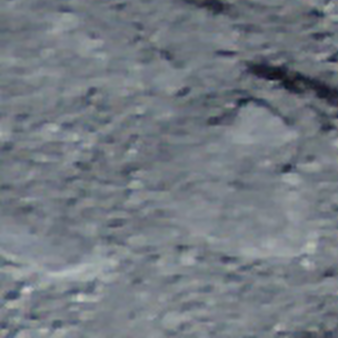
Label: other